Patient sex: M
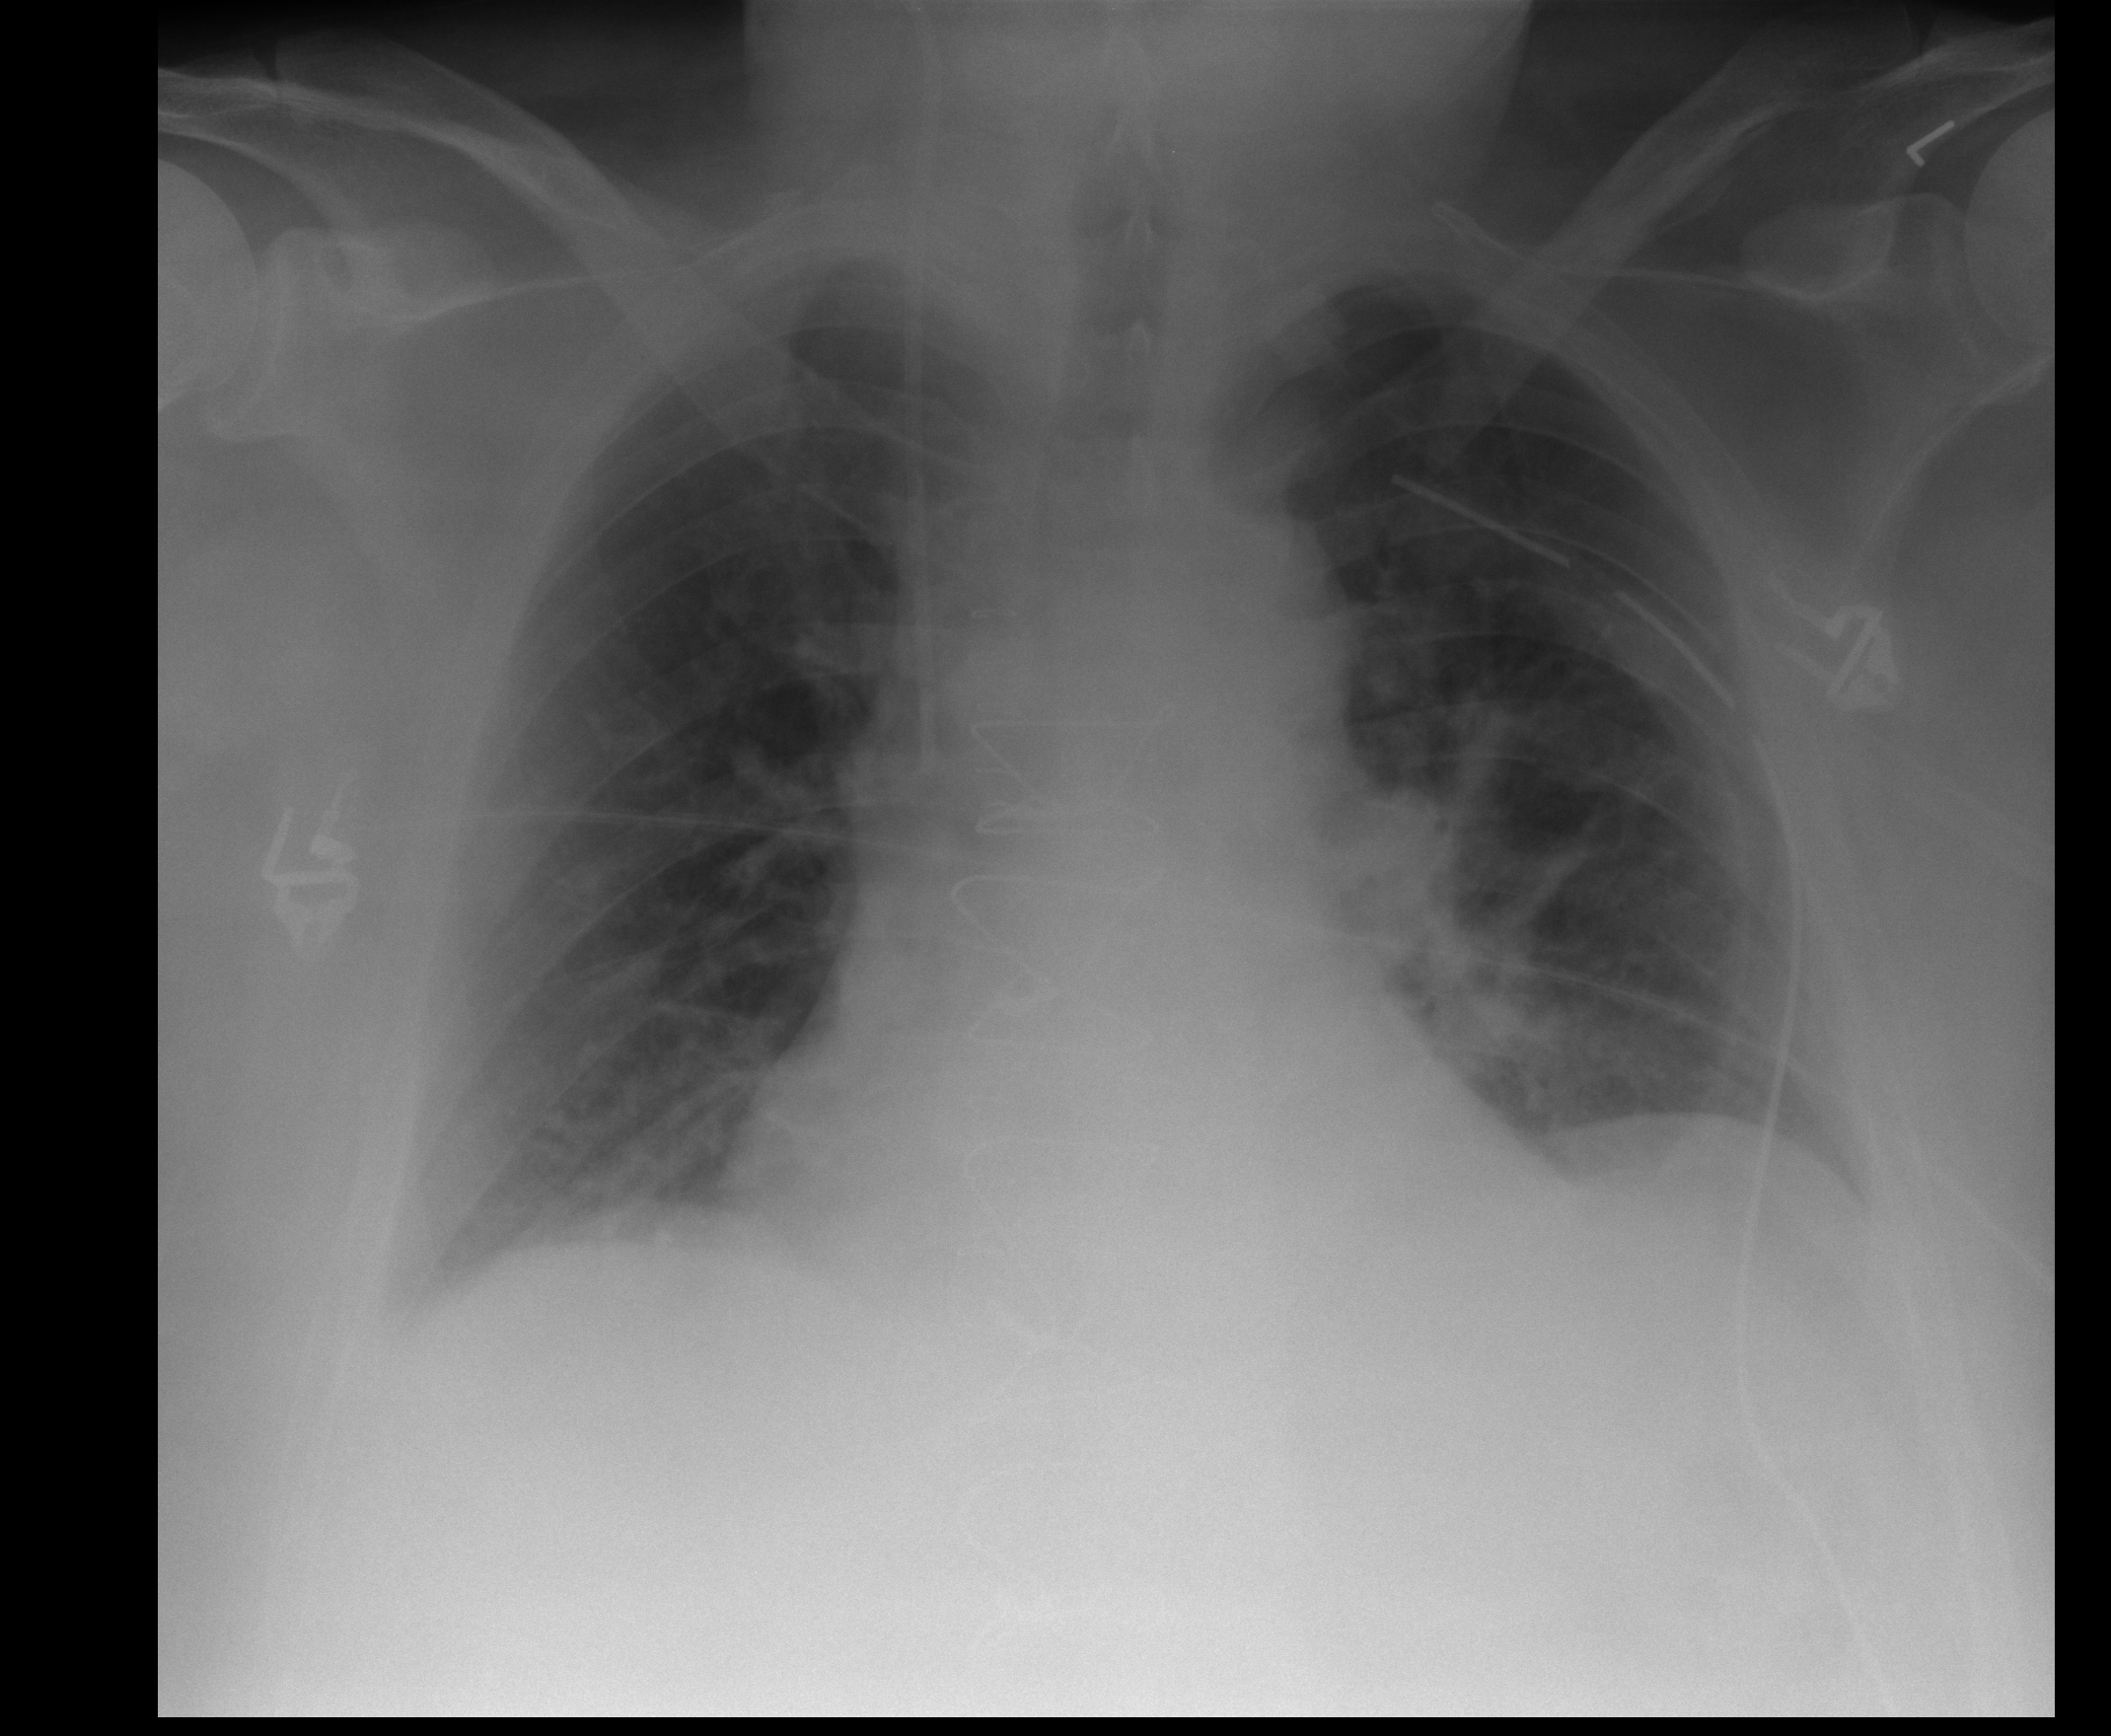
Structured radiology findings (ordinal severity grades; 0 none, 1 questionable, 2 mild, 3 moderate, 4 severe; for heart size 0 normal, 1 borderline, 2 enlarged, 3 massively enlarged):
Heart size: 1
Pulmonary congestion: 1
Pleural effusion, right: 0
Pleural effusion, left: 0
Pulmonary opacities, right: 1
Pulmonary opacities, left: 0
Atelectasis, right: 0
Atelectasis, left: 2